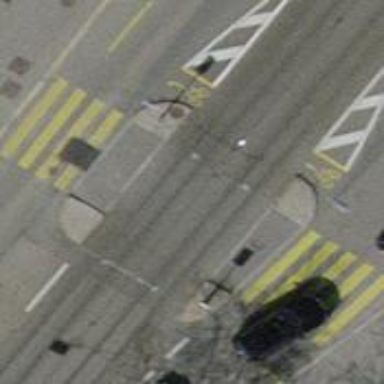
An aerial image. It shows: Tram crossing on the railway.